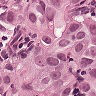
Metastatic tissue present: yes